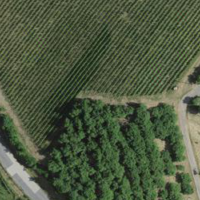
EUNIS habitat code: 52
Species observed at this site:
Lysimachia nummularia